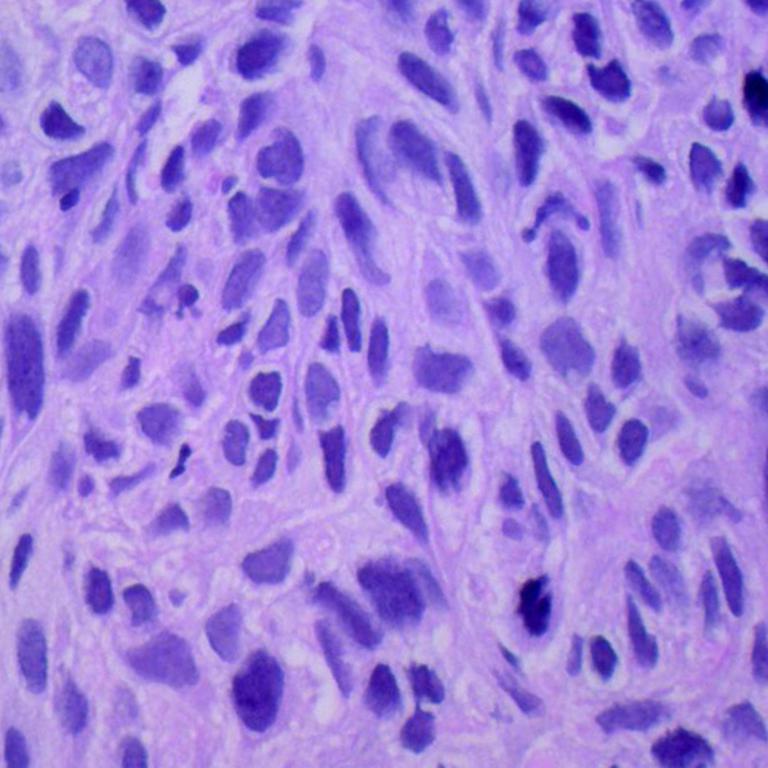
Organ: lung
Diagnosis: squamous carcinomas